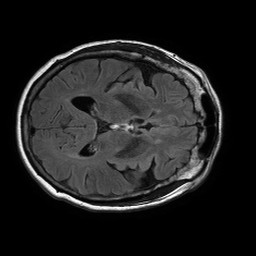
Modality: FLAIR
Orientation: axial
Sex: female
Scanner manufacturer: philips
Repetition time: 11 s
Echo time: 0.125 s